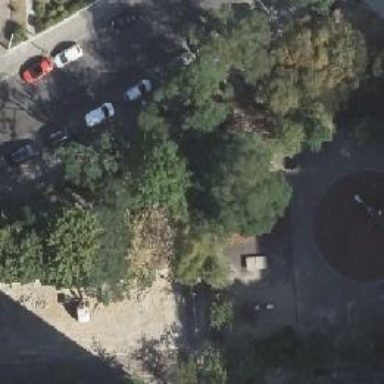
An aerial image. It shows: Playground with swings.